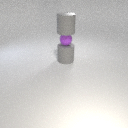
large gray rubber cylinder below large gray rubber cylinder